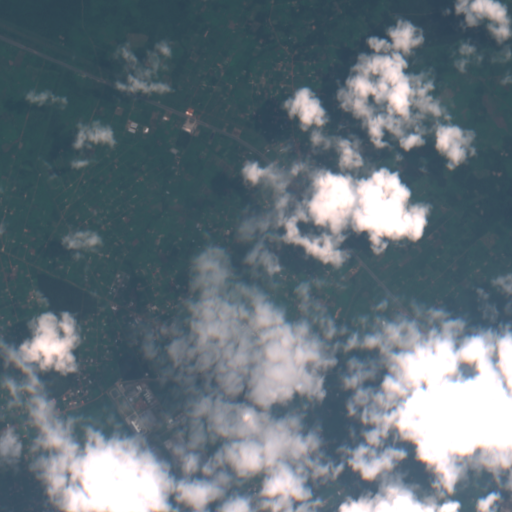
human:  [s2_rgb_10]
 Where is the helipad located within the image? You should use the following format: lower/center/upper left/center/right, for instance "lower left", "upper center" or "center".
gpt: The helipad is located in the lower left of the image.
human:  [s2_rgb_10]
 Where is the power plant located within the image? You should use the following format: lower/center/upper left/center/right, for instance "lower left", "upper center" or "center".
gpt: The power plant is located in the lower left of the image.
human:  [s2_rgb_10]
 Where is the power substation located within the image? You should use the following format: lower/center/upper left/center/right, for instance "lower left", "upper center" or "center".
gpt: The power substation is located in the lower left of the image.
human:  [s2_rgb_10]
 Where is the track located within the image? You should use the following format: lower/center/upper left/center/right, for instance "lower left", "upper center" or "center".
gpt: There is no track in the image.